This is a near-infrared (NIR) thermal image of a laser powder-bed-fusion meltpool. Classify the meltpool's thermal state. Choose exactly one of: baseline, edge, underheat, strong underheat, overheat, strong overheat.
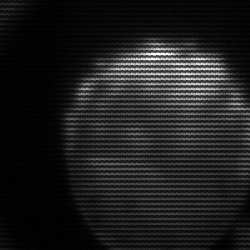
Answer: edge